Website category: movie
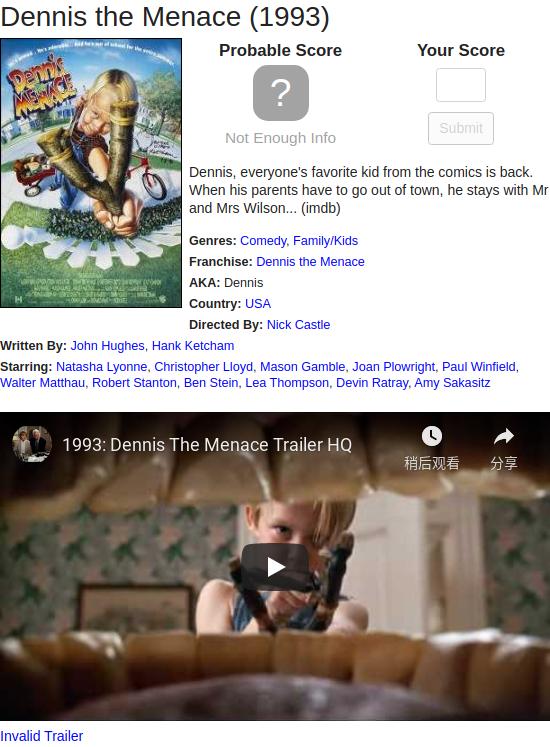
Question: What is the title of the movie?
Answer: Dennis the Menace

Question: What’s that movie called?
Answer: Dennis the Menace

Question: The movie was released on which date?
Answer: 1993

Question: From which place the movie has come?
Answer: USA

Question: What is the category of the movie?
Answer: Comedy

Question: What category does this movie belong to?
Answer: Comedy

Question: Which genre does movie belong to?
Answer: Comedy

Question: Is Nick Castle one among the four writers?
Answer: no

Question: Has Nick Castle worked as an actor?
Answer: no

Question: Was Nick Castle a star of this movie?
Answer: no

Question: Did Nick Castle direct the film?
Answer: yes

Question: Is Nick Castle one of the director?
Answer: yes

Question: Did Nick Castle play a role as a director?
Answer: yes

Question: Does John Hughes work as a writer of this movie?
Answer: yes

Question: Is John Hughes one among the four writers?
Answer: yes

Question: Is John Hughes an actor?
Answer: no

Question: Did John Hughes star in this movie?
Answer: no

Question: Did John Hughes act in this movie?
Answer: no

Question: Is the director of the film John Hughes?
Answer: no

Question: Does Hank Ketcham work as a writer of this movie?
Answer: yes

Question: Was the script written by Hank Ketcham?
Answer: yes

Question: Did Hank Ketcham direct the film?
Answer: no

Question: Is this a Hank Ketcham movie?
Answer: no

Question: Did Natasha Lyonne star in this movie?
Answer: yes

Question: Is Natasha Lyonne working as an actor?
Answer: yes

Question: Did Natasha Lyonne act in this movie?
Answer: yes

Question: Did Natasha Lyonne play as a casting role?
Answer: yes

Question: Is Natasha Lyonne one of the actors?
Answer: yes

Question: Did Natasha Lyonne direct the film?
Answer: no

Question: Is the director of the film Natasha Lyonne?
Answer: no

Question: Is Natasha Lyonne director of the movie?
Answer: no

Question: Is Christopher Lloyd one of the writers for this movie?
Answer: no

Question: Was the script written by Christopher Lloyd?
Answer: no

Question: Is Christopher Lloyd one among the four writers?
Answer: no

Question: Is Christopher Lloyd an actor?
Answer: yes

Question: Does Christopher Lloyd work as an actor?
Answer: yes

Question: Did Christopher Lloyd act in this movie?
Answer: yes

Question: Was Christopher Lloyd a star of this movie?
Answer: yes

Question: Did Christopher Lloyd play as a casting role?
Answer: yes

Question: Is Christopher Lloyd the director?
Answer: no

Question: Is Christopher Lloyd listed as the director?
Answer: no

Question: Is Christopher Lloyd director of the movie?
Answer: no

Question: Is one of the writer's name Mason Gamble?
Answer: no

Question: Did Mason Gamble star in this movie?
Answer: yes

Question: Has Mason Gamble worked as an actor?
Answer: yes

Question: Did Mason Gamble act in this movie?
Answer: yes

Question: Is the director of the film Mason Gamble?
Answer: no

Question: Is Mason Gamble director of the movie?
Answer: no

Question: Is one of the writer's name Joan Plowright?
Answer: no

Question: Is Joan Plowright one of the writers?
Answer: no

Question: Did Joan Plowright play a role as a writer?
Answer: no

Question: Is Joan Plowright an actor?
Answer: yes

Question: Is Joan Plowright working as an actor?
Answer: yes

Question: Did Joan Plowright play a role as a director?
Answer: no

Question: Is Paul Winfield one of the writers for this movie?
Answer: no

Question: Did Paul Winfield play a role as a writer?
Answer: no

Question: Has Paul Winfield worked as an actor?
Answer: yes

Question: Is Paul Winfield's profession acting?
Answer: yes

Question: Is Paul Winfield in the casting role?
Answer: yes

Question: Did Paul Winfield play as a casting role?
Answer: yes

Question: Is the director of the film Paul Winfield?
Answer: no

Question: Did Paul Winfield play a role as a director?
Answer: no

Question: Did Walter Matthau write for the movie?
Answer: no

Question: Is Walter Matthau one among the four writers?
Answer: no